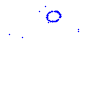
Particle: proton